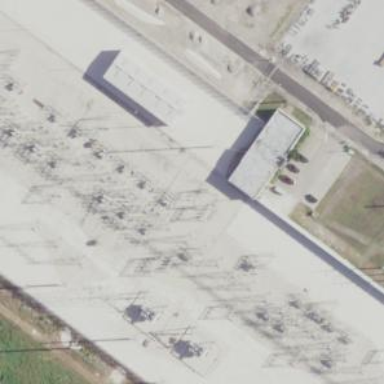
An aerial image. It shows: Switch used for power control.